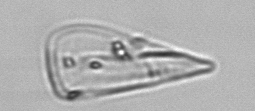
Label: Licmophora